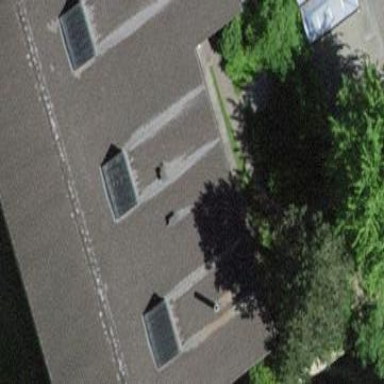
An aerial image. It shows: School building.